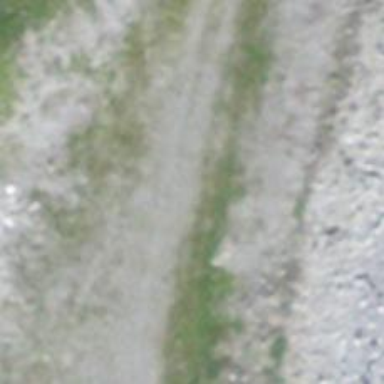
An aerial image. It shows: Track road with grade3 tracktype.